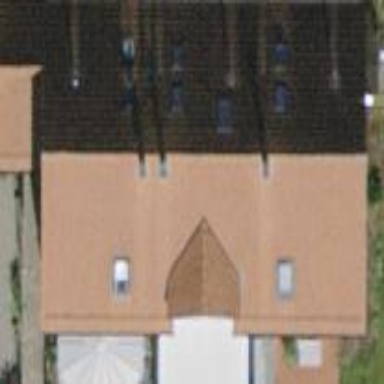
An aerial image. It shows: Building with tiled roof.